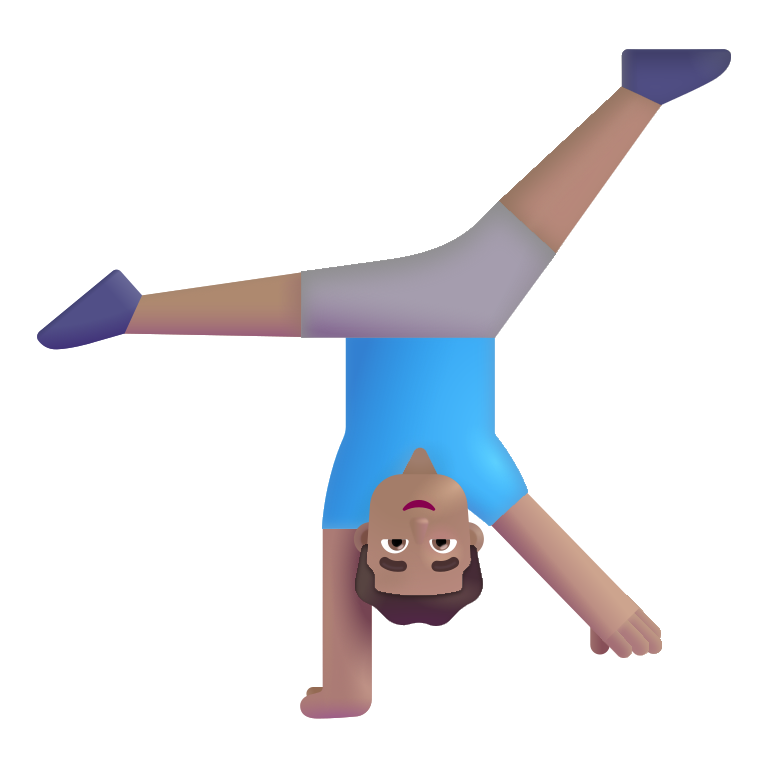
man cartwheeling color